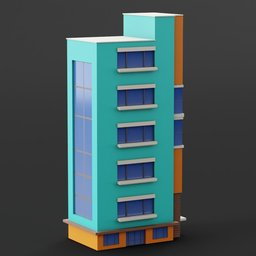
Label: architecture